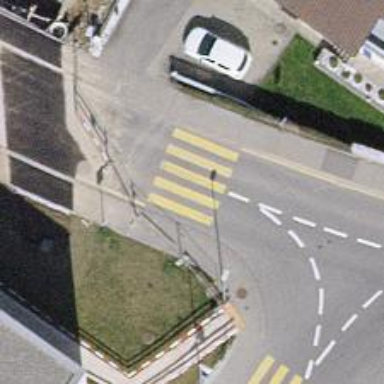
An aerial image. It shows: Zebra crossing on the road.